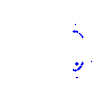
Particle: proton